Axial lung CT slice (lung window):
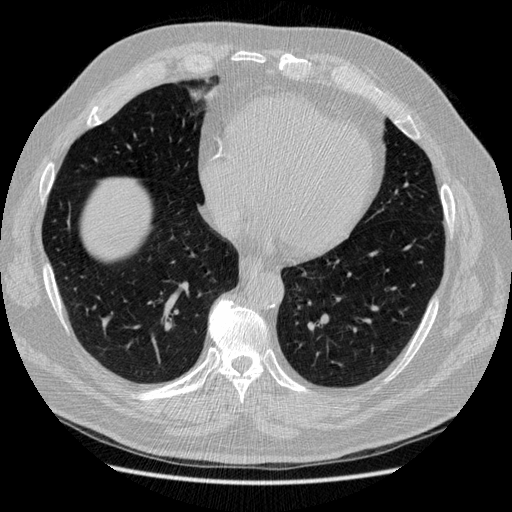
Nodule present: no